Interaction volume radius: 10 \u00c5
Interaction volume height: 10 \u00c5
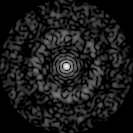
Disorder parameter: 0.7968